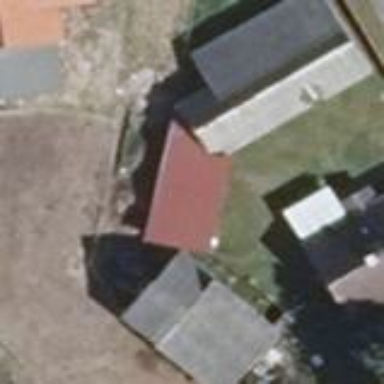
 oriented along the structure. The roof is painted grey."